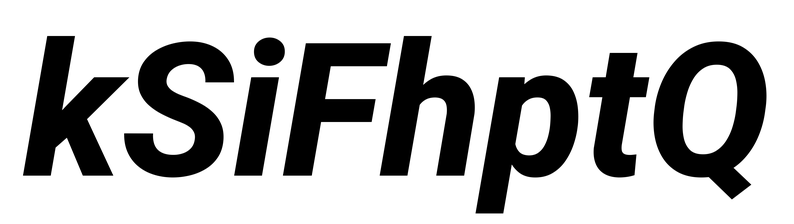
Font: Roboto-Italic_ExtraBold_Italic